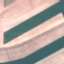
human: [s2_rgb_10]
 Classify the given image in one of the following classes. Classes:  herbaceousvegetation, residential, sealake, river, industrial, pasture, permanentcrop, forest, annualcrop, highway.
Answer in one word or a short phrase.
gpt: AnnualCrop